Field crop: maize
Growth stage: 2
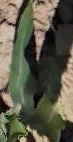
Species: maize